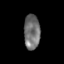
Tissue: skin
Cell type: Epithelial cells
Senescence score: 0.7917
Nuclear area (px): 548
Mean DAPI intensity: 112.922